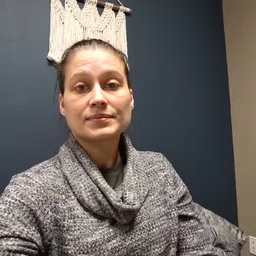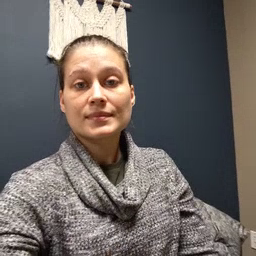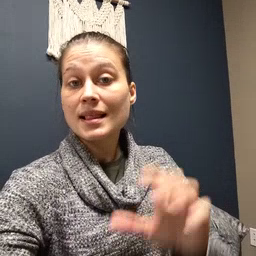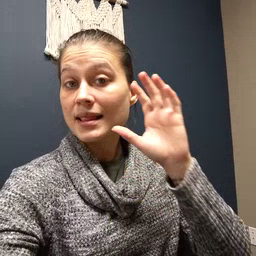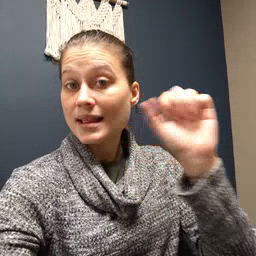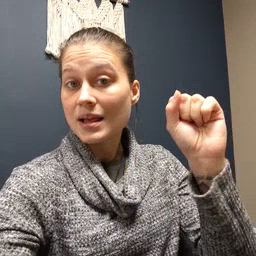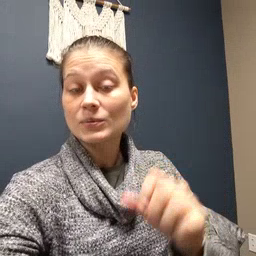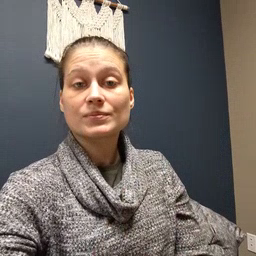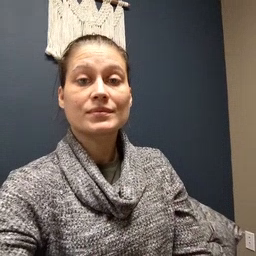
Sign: loud